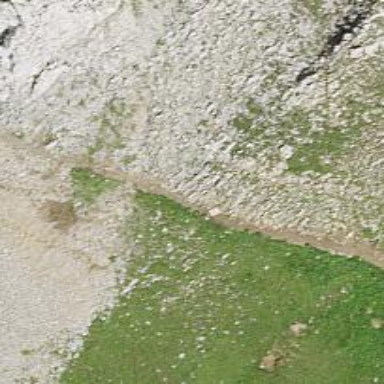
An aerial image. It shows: Path on the ground.